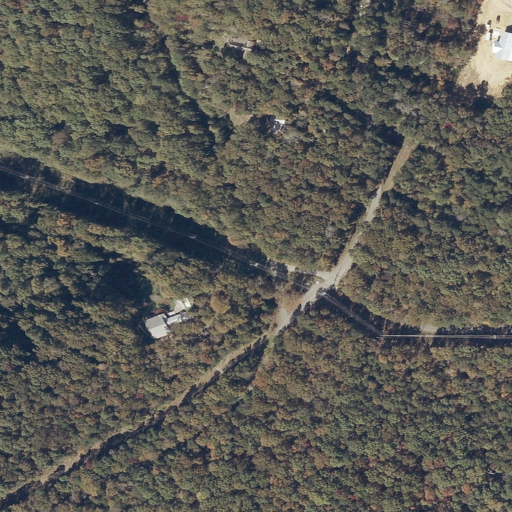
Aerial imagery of gap in Alabama named Tutwiler Gap containing deciduous forest, open development, mixed forest, grassland, evergreen forest, and low intensity development